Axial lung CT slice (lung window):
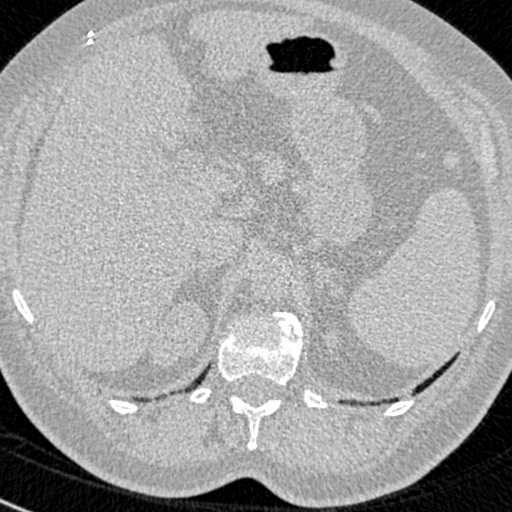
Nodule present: no